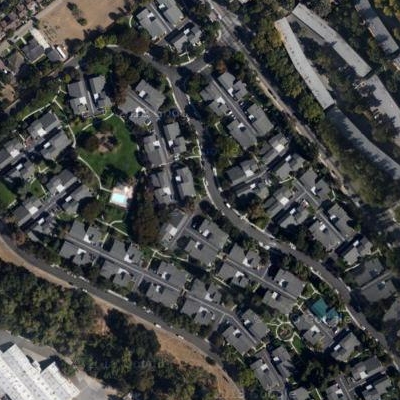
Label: fResident